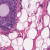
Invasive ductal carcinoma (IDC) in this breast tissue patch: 0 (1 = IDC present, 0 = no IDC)